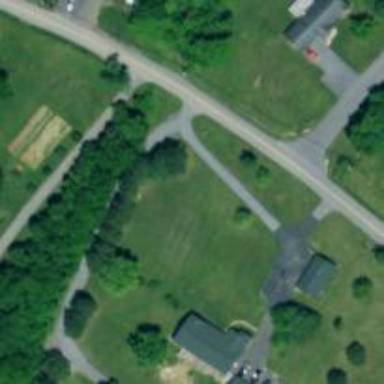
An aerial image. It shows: Driveway.